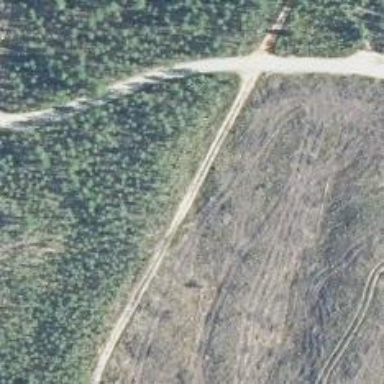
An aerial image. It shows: Path suitable for Nordic skiing.